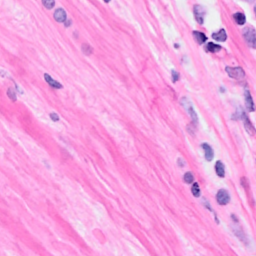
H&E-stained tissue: Breast